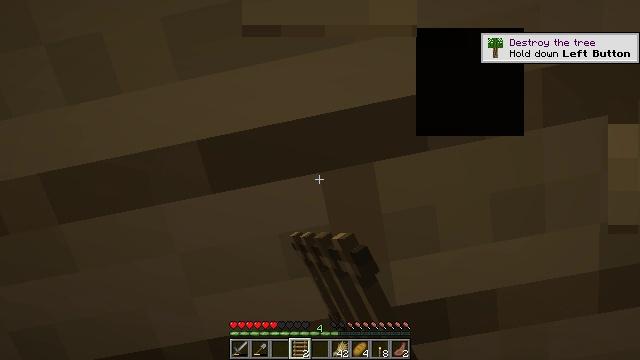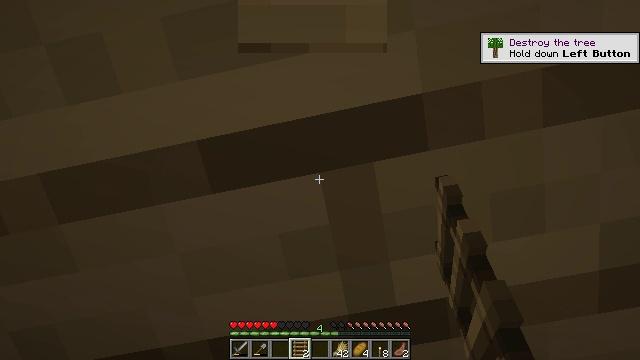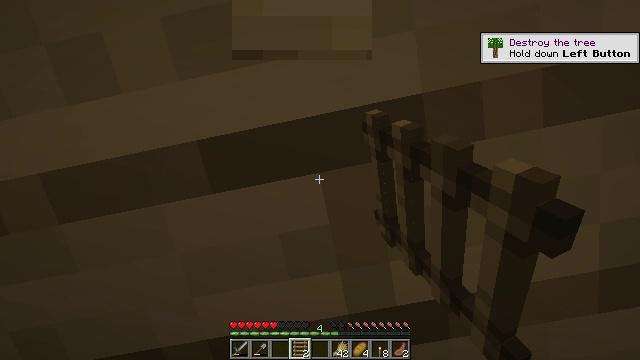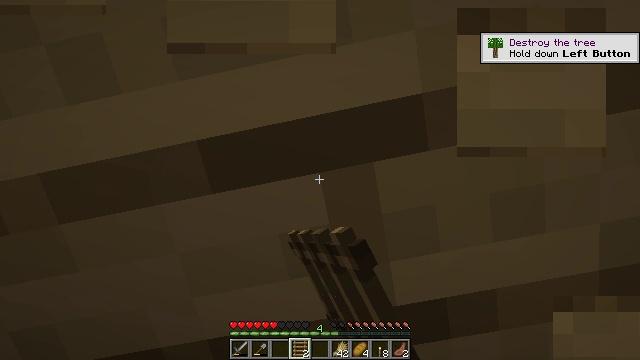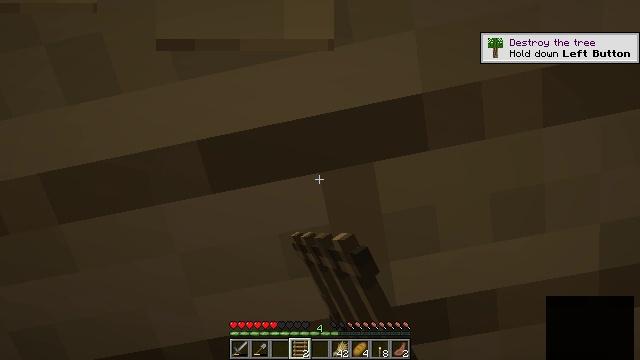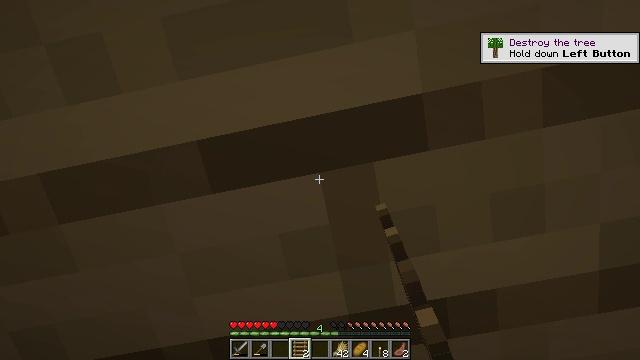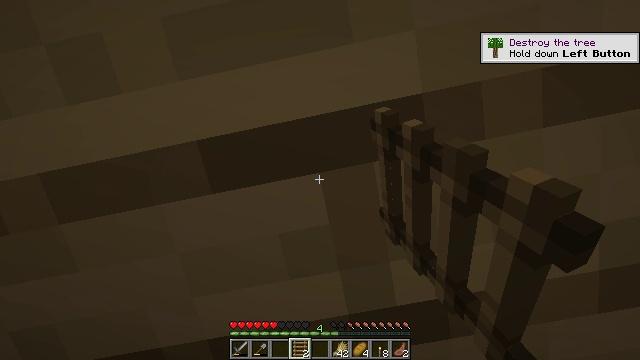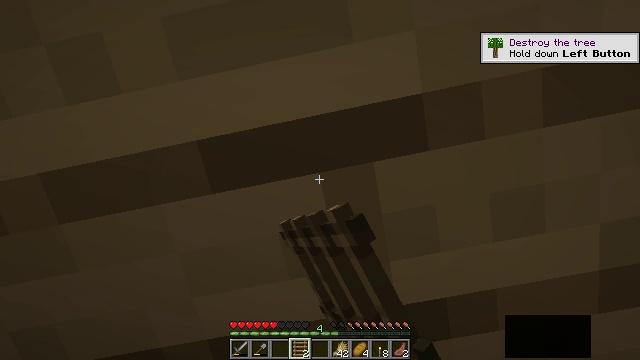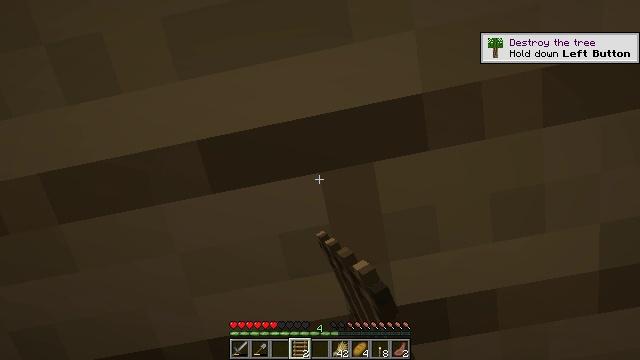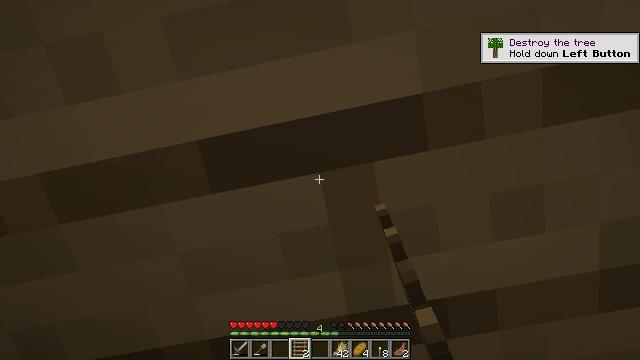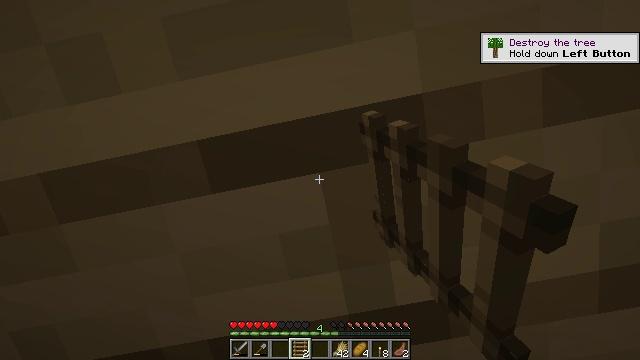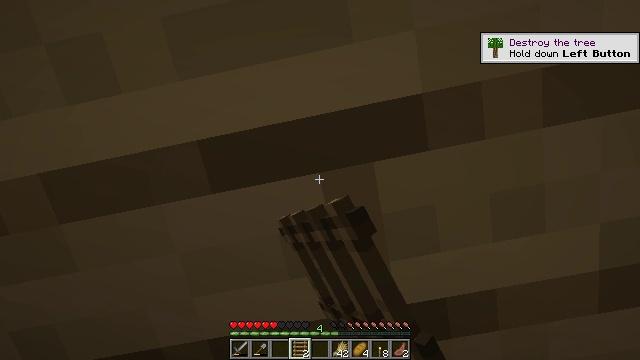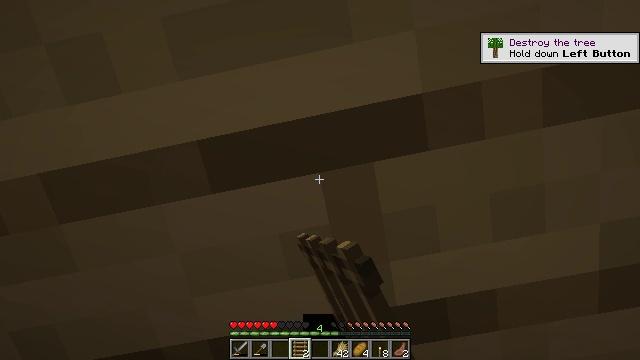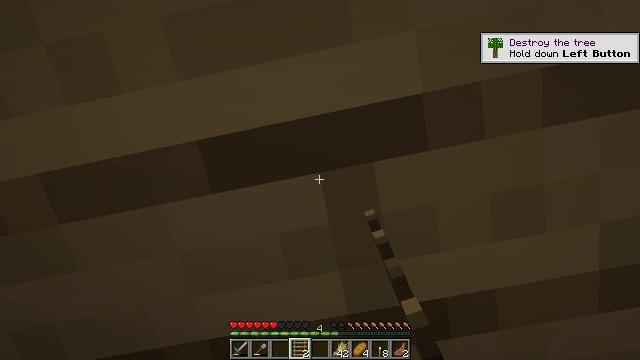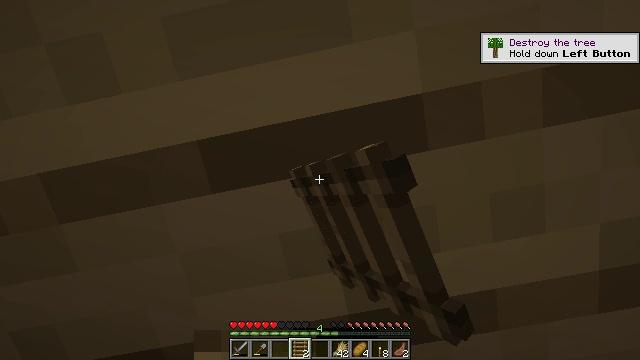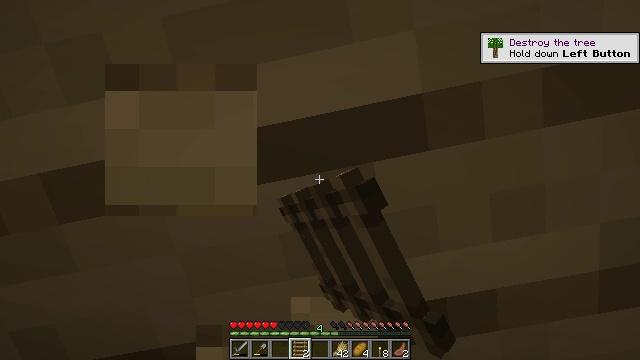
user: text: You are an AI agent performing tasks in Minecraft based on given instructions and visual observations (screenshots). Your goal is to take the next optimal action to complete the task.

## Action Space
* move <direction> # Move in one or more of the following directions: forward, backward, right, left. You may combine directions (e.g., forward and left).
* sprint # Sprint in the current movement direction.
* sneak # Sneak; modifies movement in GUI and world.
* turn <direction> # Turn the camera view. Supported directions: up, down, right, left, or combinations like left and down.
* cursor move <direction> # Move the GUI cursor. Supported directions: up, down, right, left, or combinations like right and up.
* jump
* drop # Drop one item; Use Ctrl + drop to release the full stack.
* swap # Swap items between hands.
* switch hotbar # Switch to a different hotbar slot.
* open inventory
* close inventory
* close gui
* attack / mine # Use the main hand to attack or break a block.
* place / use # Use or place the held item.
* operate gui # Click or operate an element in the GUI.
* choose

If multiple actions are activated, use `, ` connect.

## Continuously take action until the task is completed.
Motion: motion action
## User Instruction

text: Attack the oak planks to recycle it.
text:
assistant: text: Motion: sneak, attack / mine
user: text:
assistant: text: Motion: sneak, attack / mine
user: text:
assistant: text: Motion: sneak, attack / mine
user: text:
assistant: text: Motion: sneak, attack / mine
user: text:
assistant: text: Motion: sneak, attack / mine
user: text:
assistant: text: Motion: sneak, attack / mine
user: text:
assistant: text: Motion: sneak, attack / mine
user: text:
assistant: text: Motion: sneak, attack / mine
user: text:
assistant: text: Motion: sneak, attack / mine
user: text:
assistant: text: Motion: sneak, attack / mine
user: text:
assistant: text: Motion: sneak, attack / mine
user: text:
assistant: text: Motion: sneak, attack / mine
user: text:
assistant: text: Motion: sneak, attack / mine
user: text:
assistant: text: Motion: sneak, attack / mine
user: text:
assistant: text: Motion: sneak, attack / mine
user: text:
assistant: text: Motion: sneak, attack / mine
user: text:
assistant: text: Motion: sneak, attack / mine
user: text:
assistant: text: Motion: sneak, attack / mine
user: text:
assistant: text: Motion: sneak, attack / mine
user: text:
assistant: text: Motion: sneak, attack / mine
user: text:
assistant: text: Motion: sneak, attack / mine
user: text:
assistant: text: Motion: sneak, attack / mine
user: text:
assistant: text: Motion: sneak, attack / mine
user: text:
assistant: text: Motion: sneak, attack / mine
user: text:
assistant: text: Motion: sneak, attack / mine
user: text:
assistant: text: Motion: sneak, attack / mine
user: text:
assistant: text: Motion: sneak, attack / mine
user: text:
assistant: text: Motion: sneak, attack / mine
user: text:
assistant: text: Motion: sneak, attack / mine
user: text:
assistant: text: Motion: sneak, attack / mine